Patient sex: M
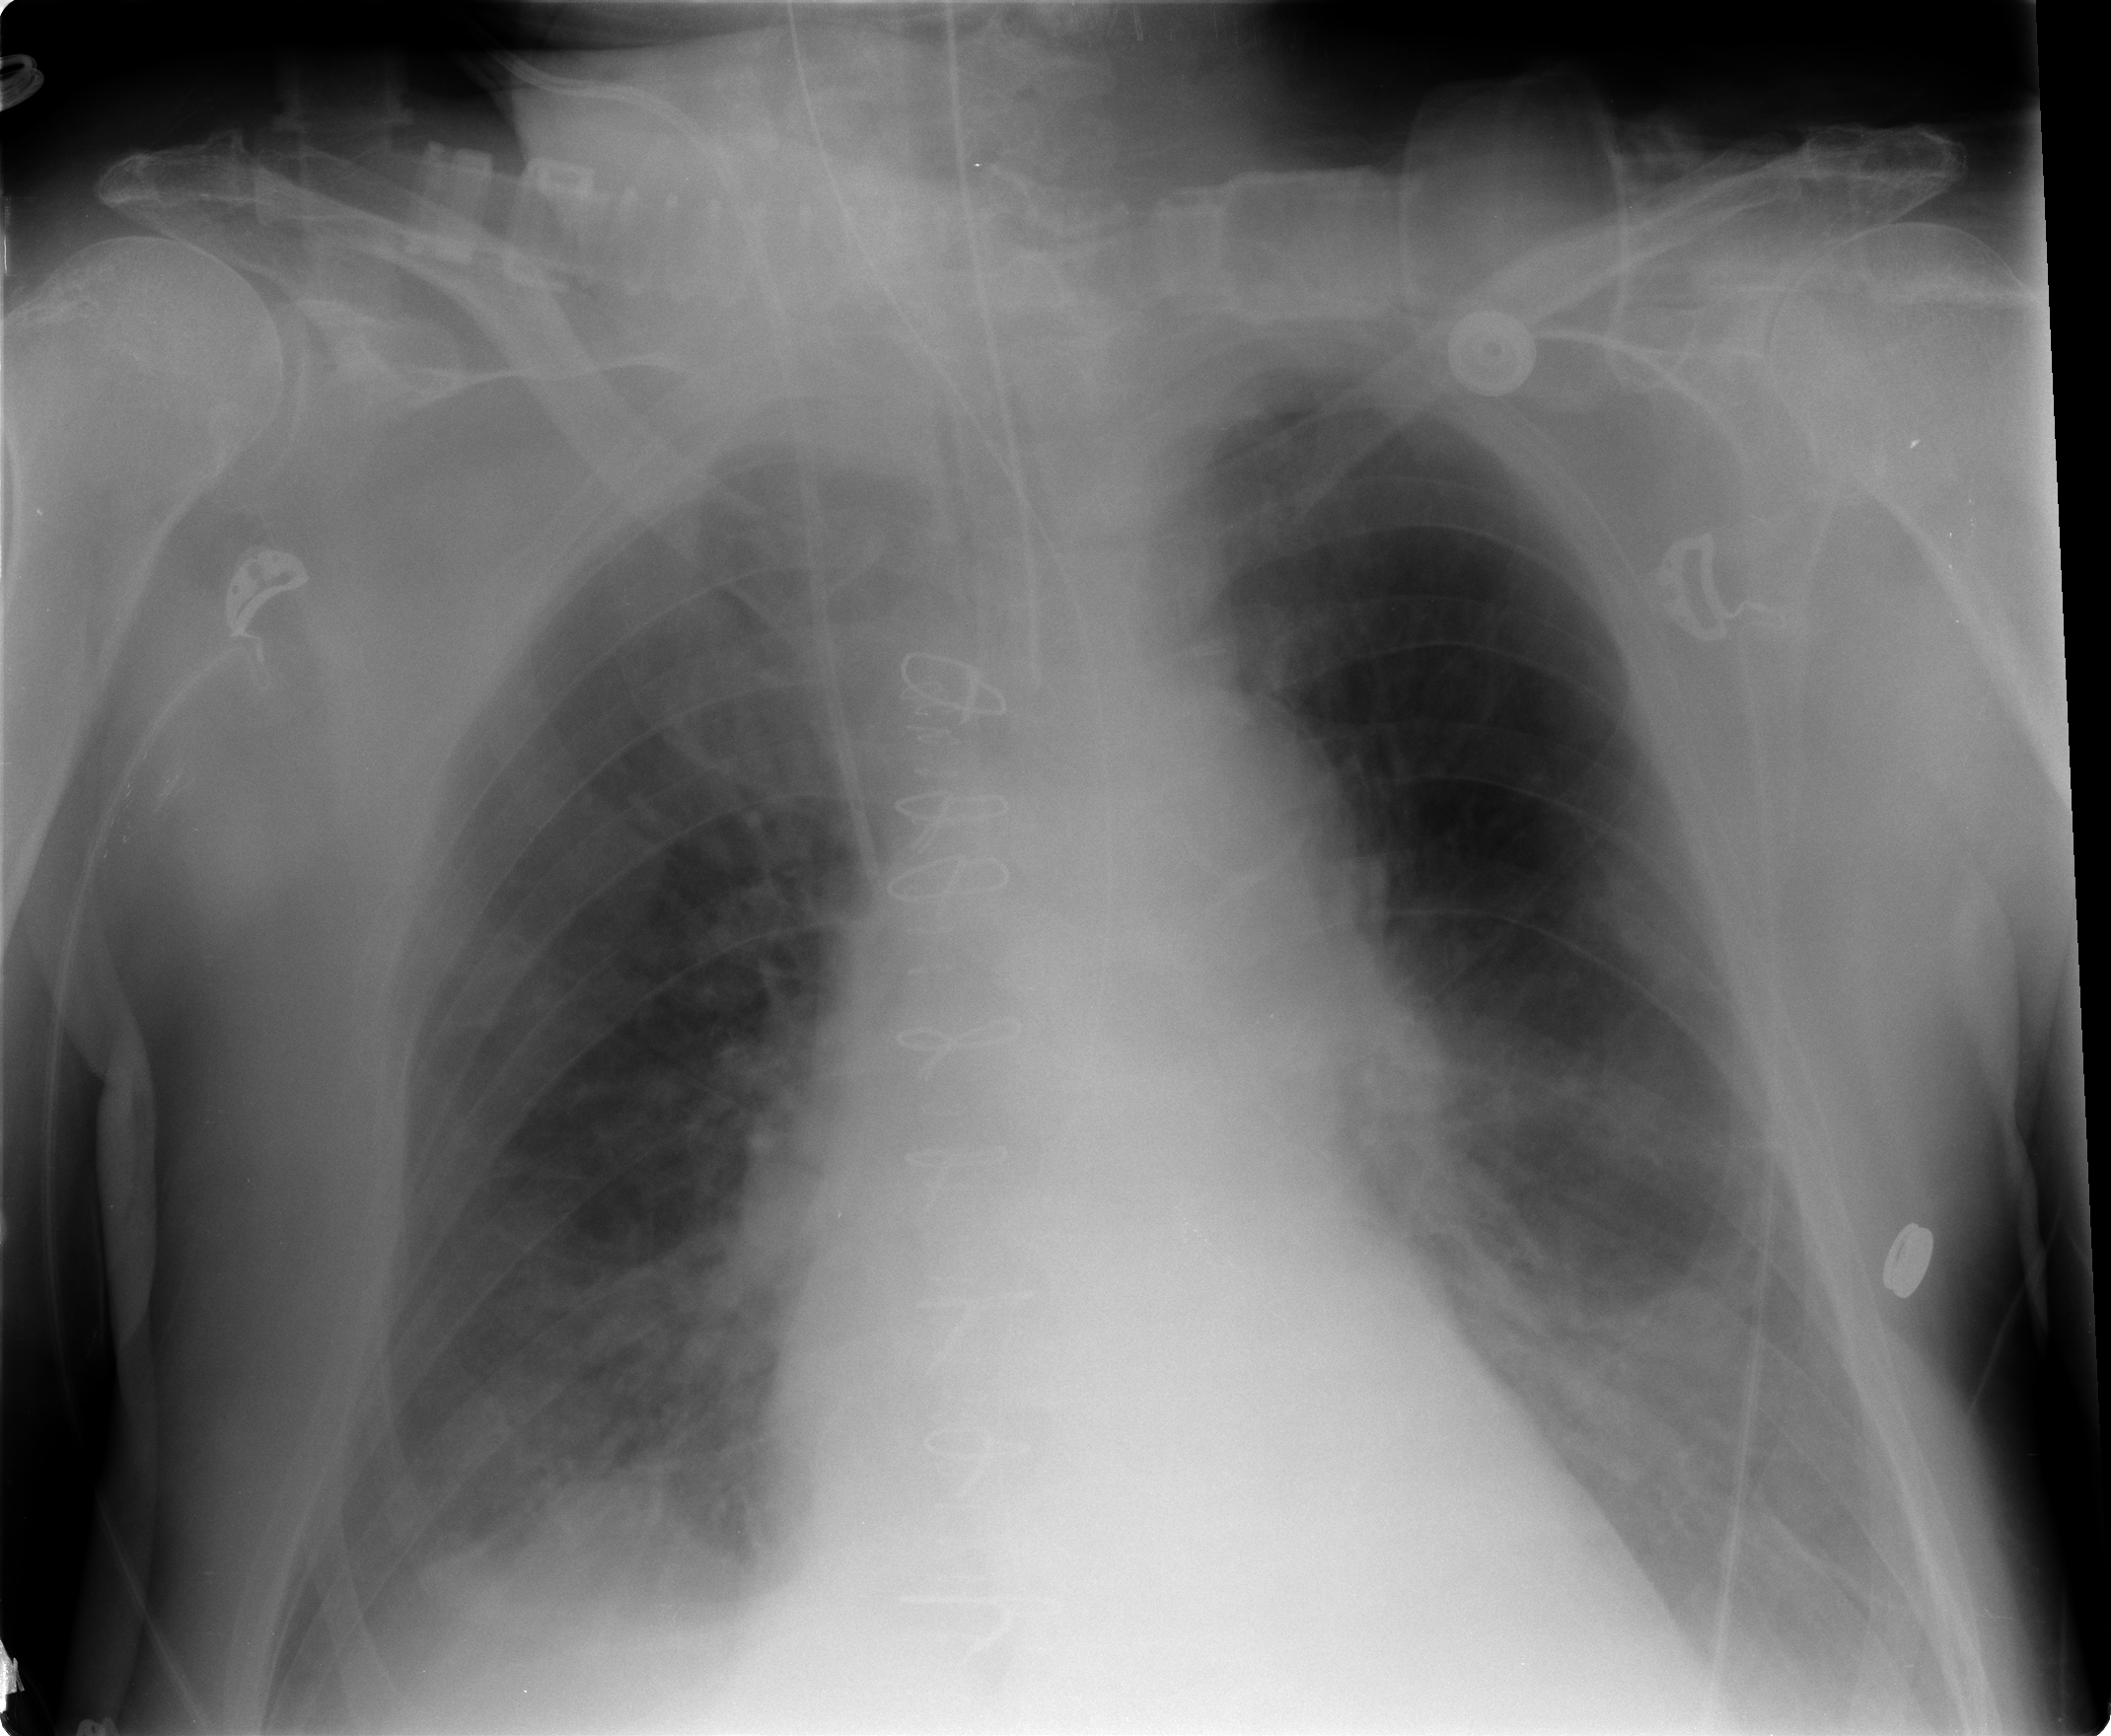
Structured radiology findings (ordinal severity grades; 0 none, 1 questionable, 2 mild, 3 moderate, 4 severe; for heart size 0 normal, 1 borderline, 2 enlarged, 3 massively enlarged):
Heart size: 2
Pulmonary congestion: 2
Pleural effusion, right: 2
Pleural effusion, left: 2
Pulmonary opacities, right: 0
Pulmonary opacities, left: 0
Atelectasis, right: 2
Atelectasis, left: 2